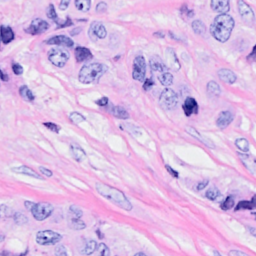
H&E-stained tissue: Breast